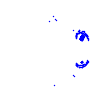
Particle: pion